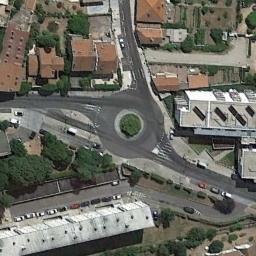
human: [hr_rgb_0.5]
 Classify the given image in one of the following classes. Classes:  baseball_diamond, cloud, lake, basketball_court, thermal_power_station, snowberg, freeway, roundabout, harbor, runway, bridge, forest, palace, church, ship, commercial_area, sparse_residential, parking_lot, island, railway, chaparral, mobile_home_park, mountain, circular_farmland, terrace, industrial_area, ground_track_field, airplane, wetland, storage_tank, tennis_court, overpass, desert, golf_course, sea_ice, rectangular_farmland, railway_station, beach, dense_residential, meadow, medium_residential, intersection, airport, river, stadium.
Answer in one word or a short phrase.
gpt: roundabout